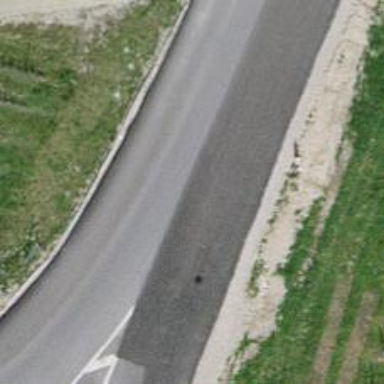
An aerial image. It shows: Asphalt road classified as tertiary.